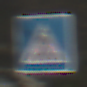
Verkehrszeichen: FussgaengerueberwegLinks
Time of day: MorningAfternoon
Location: Outdoor (RoadRail)
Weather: PartlyCloudy
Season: NotSpecified
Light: Natural